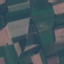
Label: AnnualCrop